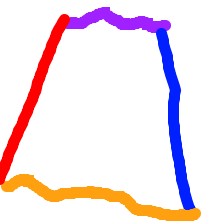
Shape: trapezoid